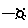
Label: sun